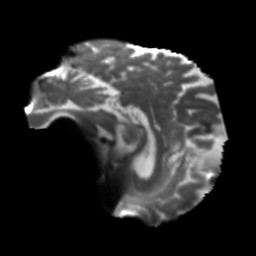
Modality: T2w
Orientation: sagittal
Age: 71
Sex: female
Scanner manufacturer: siemens
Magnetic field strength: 3 T
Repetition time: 5.47 s
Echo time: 0.0854 s